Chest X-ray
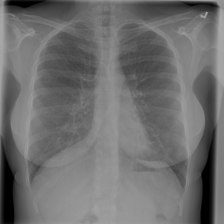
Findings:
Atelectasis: negative
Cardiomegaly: negative
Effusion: negative
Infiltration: negative
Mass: negative
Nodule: negative
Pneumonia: negative
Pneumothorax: positive
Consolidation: negative
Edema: negative
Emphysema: negative
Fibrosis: negative
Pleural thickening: negative
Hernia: negative